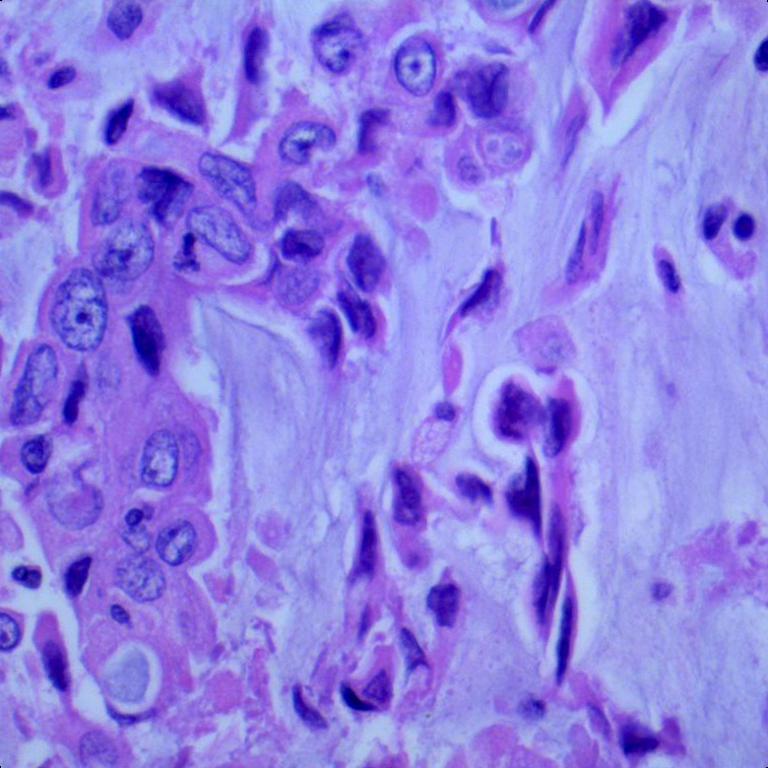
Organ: lung
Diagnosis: adenocarcinomas